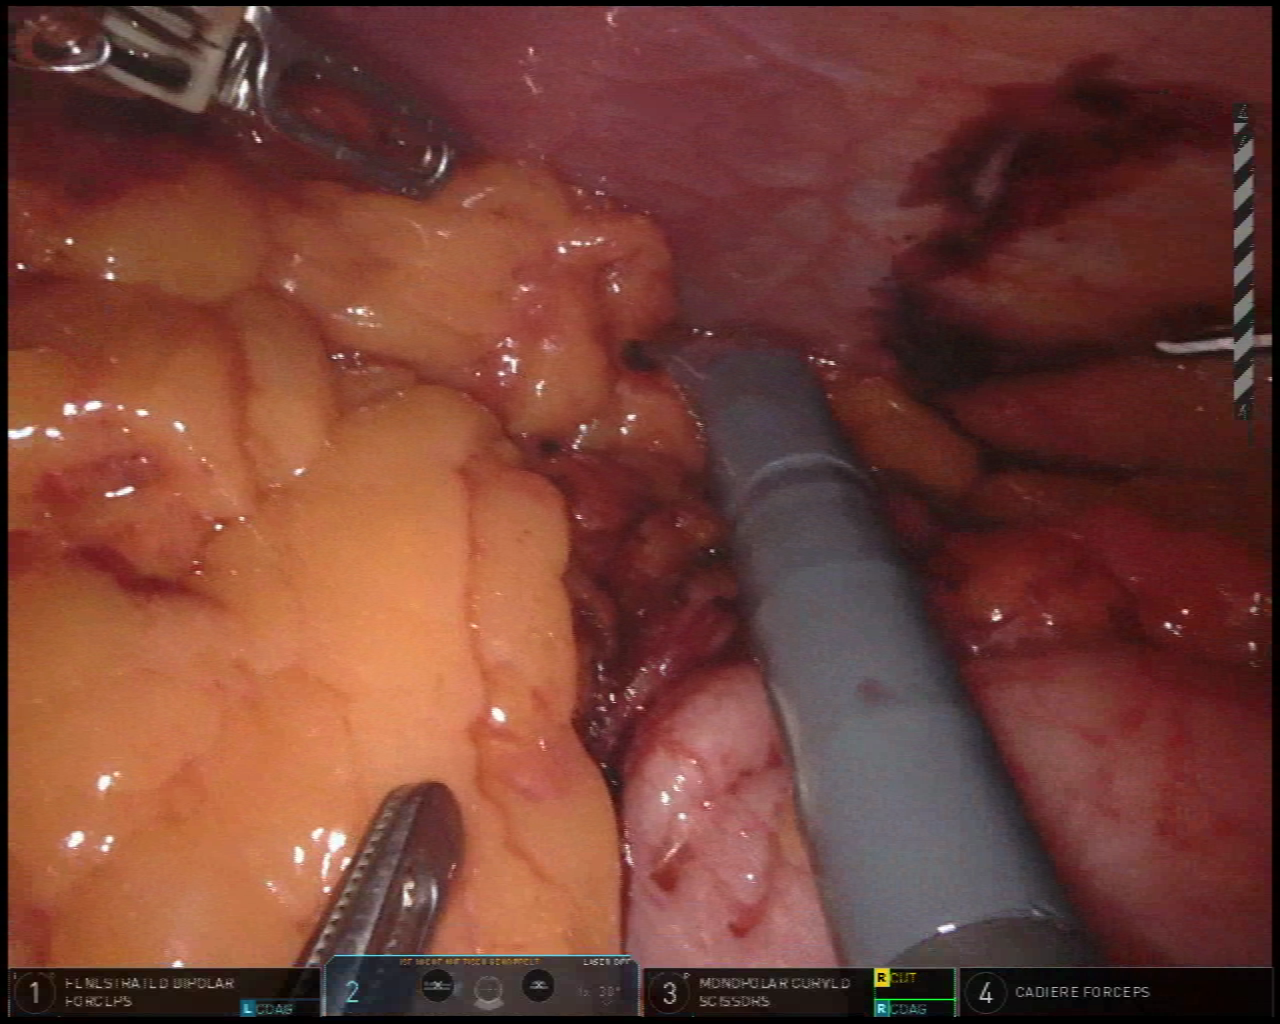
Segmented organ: abdominal_wall
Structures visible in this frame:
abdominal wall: yes
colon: yes
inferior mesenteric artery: no
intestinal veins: no
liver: no
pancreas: no
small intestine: no
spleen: no
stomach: no
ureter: no
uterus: no
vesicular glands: no